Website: slack
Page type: stored-credit-cards
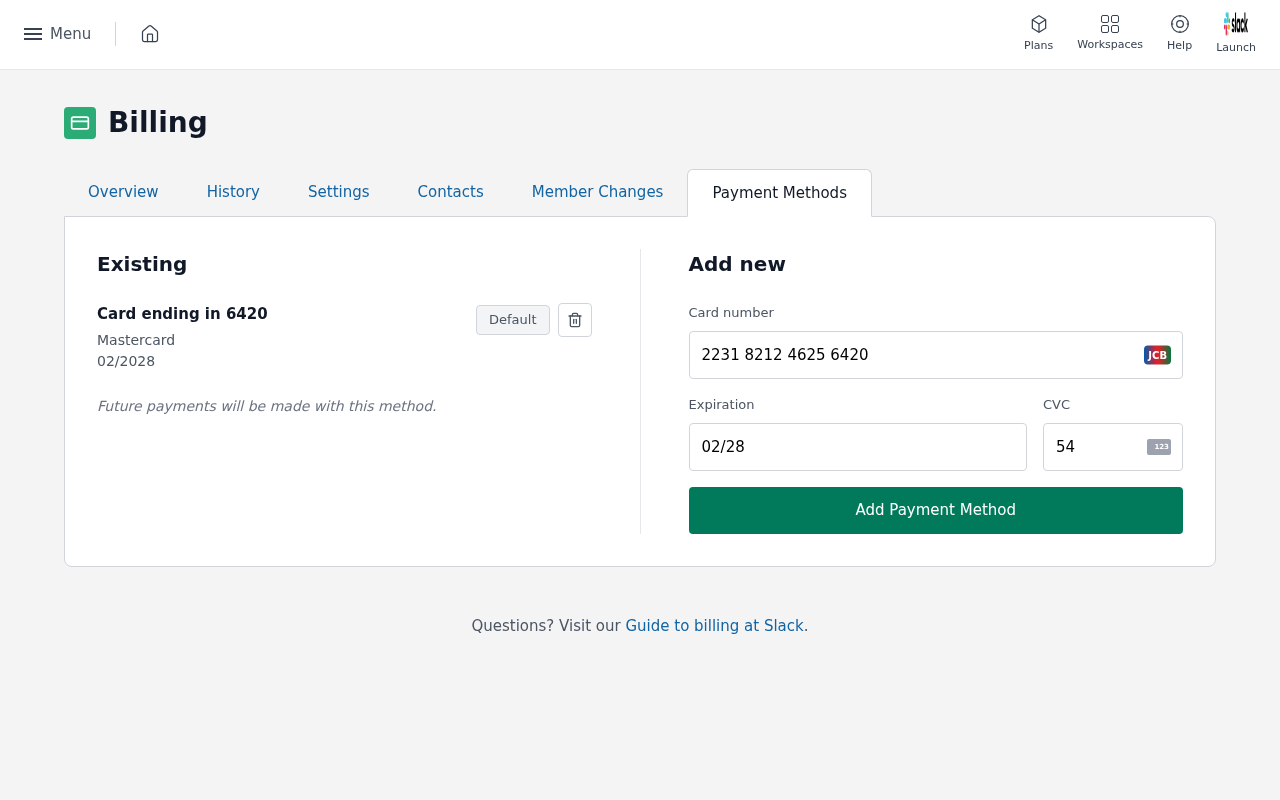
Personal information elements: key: PII_CARD_CVV
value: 549
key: PII_CARD_EXPIRY
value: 02/2028
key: PII_CARD_EXPIRY
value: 02/28
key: PII_CARD_LAST4
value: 6420
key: PII_CARD_NUMBER
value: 2231 8212 4625 6420
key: PII_CARD_TYPE
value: Mastercard